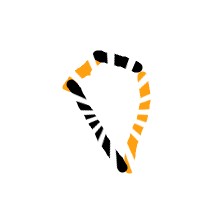
Shape: kite